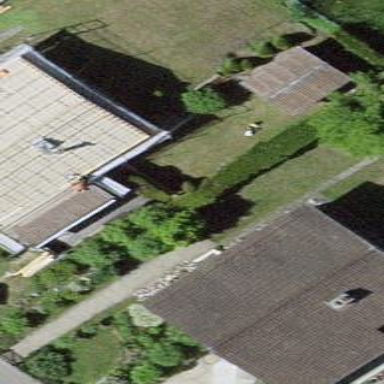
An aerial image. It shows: Simple and straightforward house.